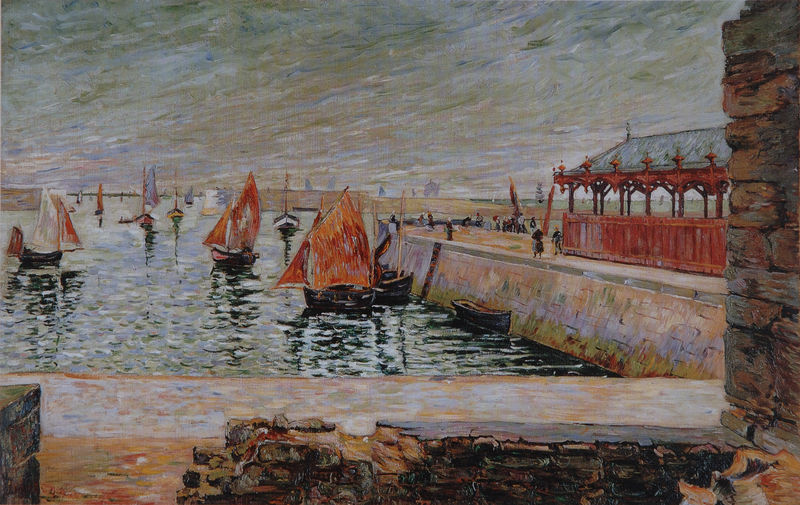
Titel: Port-en-Bessin. La halle aux poissons, Port-en-Bessin. Fischhalle
Künstler: Paul Signac
Institution: Tai Cheung Holdings Ltd
Schlagwörter: blau, gemälde, himmel, mann, meer, schatten, wasser, weiß, wolken, fluss, gelb, grün, impressionismus, landschaft, menschen, see, ufer, abend, ausschnitt, braun, fussgänger, grau, hintergrund, holz, licht, orange, schwarz, strasse, blick, dach, gebäude, haus, rot, weg, malerei, wand, stein, steine, öl, dämmerung, horizont, spiegelung, wind, brücke, gewässer, hütte, pastos, sonne, land, boot, boote, kahn, ruder, farbig, japan, küste, schiff, schiffe, segel, segelboot, segelschiffe, sommer, strand, wellen, passanten, perspektive, fischer, pointilismus, segelschiff, mauer, ziegel, schattierungen, klein, linien, van gogh, hafen, kai, kaimauer, promenade, pier, steg, unwetter, wetter, ruderboot, streifen, striche, anlegen, segelboote, impression, panorama, regen, gang, zugang, burg, strahlen, mole, bedeckt, wasseroberfläche, befestigt, asien, matrose, wellig, kiel, regatta, china, gemäuer, kontraste, ziegelsteine, pinselstriche, seurat, einfahrt, signac, pavillon, pavillion, brau, hafenbecken, zelt, frisch, brighton, farbvaleurs, regatte, regatter, ruderboote, segelregatter, pasto, dukuts, anegen, dschunke, dau, hafenmole